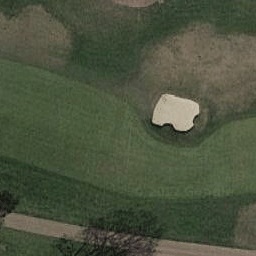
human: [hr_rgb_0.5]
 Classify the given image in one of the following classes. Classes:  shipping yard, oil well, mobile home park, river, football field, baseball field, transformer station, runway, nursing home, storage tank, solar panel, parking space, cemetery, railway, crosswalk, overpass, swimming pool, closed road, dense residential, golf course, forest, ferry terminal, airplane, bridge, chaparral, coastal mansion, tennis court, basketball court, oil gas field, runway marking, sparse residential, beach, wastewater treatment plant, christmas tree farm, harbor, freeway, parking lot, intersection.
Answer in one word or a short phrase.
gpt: golf course